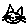
Label: cat